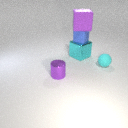
large cyan metal cube to the left of small cyan rubber sphere